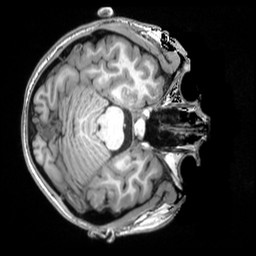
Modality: T1w
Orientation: axial
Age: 18
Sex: female
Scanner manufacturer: siemens
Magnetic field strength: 3 T
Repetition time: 2.5 s
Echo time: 0.00343 s